Brain MRI, modality: hrT2
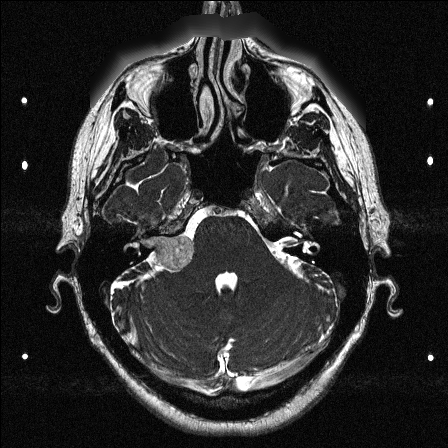